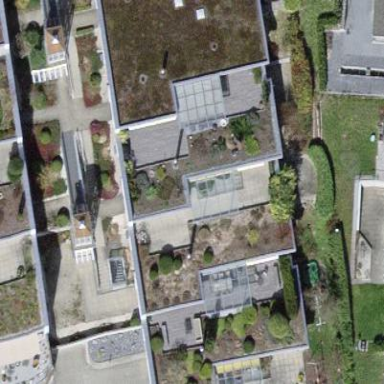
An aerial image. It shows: Terrace building.